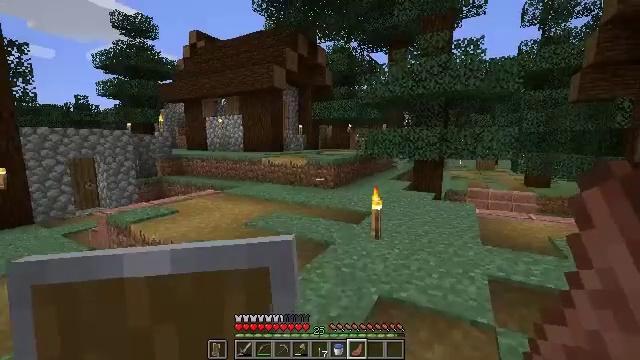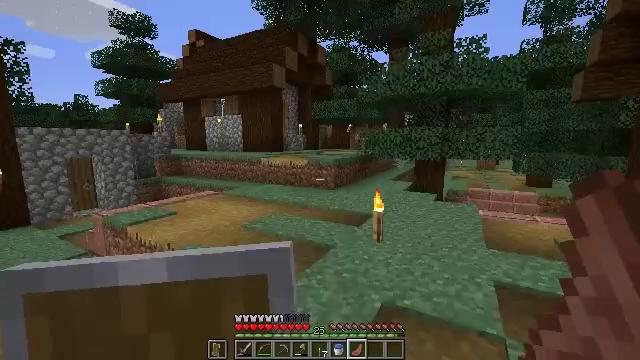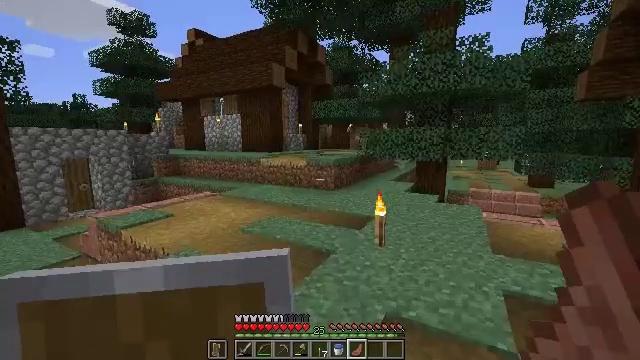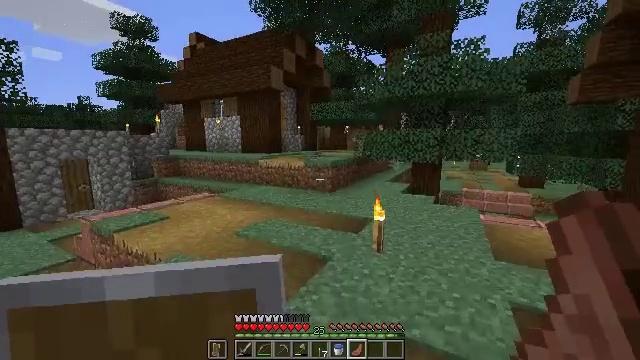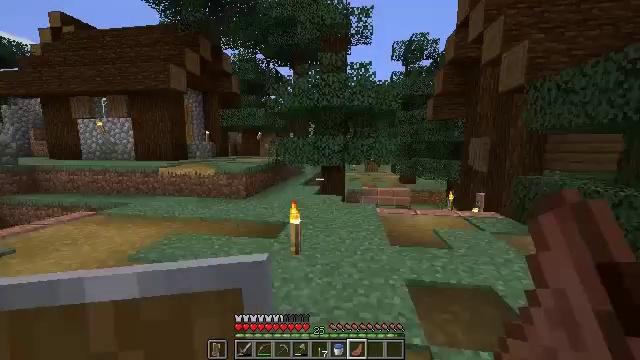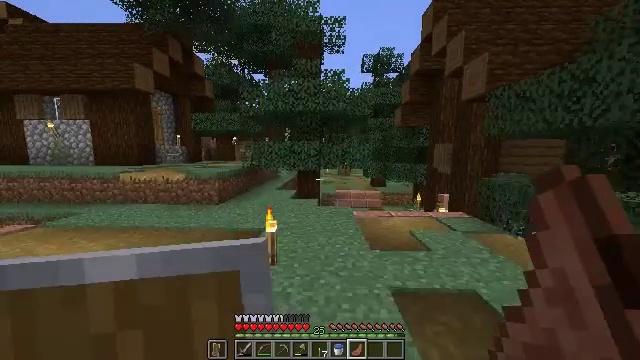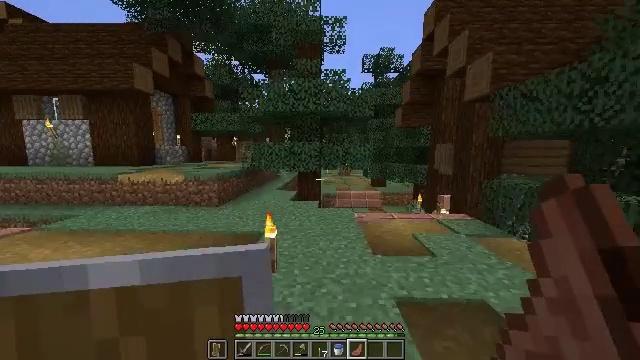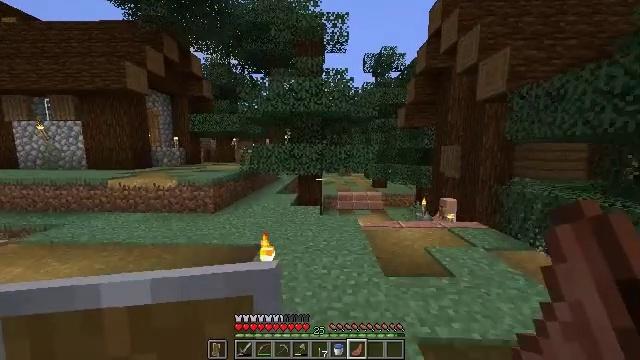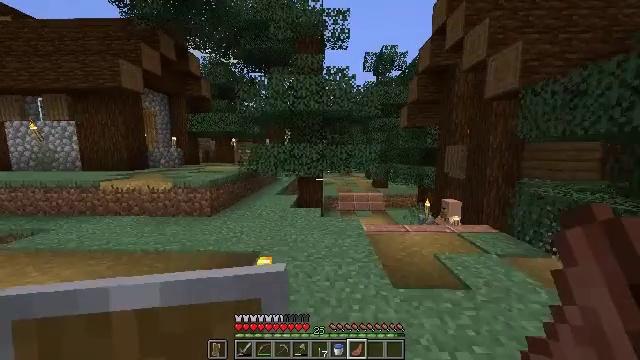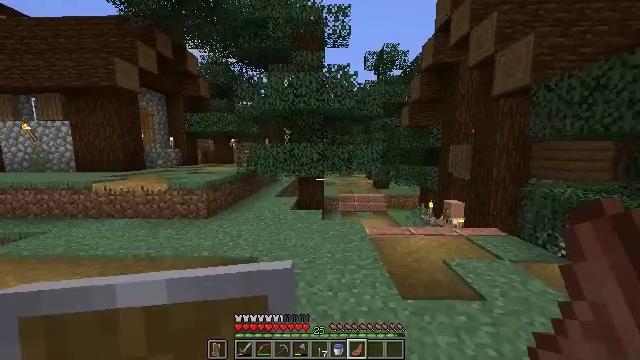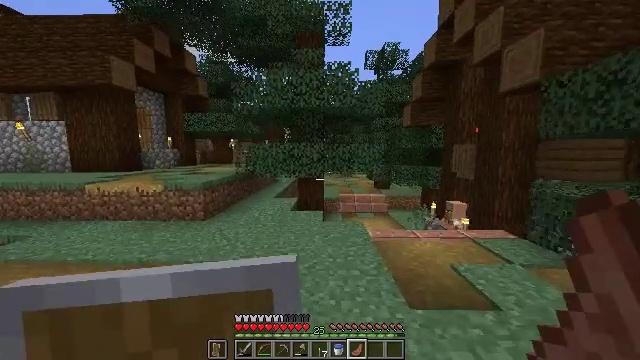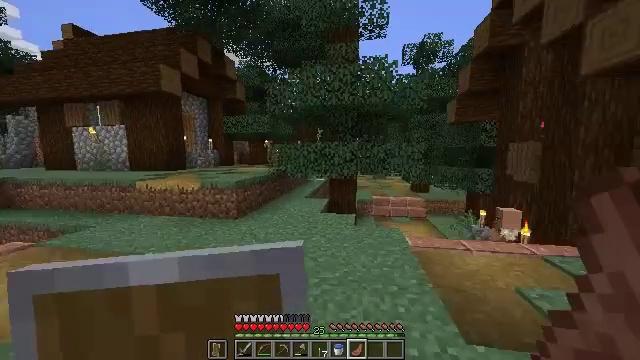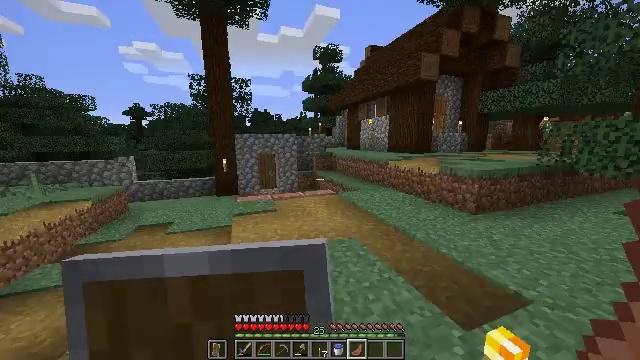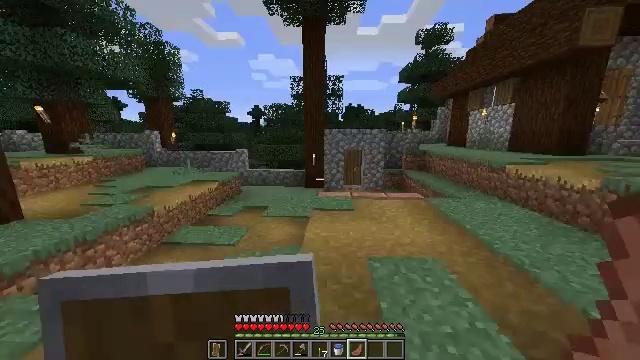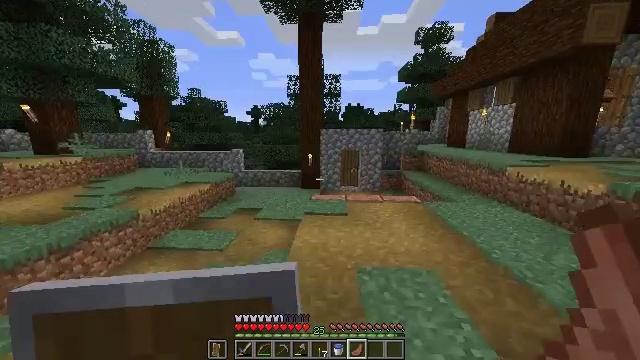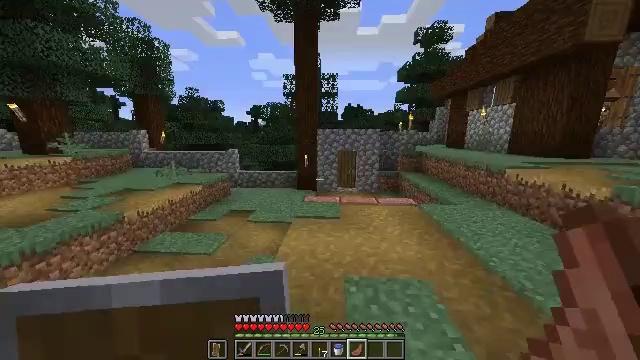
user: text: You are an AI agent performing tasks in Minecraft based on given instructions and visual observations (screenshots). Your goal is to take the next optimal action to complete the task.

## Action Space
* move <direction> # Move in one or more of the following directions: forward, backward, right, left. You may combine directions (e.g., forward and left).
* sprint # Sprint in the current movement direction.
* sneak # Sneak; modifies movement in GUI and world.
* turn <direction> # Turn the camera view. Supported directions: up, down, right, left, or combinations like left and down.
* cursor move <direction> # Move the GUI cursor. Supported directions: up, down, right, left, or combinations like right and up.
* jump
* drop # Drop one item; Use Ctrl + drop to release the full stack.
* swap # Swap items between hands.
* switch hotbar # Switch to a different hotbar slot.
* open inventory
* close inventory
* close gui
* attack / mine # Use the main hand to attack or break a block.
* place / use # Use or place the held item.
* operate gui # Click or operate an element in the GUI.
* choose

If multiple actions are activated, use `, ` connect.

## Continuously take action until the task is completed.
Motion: motion action
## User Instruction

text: Collect the lectern by destroying it.
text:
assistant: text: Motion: move forward
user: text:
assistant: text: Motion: move forward, sprint
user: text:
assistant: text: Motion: move forward, sprint
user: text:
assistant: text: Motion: move forward, sprint, turn right and up
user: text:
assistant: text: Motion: move forward, turn right
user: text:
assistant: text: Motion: move forward
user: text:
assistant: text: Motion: move forward
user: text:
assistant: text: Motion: move forward
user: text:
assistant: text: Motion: move forward
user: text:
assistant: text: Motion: move forward
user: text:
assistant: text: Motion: move forward, turn left
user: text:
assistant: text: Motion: move forward, turn left and down
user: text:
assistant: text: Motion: move forward, turn left and down
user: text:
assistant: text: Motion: move forward and move right
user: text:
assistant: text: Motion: move forward and move right
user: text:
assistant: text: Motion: move forward and move right, turn left and down
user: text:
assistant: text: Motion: move forward and move right, turn left
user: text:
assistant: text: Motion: move forward and move right, turn left and up
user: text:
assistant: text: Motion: move forward and move right, turn left and up
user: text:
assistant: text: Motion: turn up
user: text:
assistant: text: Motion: no_op
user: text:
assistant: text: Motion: move forward
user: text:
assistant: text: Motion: move forward
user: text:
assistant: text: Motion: move forward
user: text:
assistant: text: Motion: move forward
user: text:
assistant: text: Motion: no_op
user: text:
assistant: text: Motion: no_op
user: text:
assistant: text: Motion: no_op
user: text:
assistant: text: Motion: turn left and up
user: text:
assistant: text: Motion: turn left